Question: Is it possible to set the default theme for users in GitLab? Looking in the 'gitlab/gitlab.yaml' I see no options to set a default.

---
Looking in the database, I see that there is a 'color_scheme_id'. I'd rather not edit the database for every user.
'''
mysql> select id, name, theme_id, color_scheme_id from users;
+----+-------------------+----------+-----------------+
| id | name | theme_id | color_scheme_id |
+----+-------------------+----------+-----------------+
| 1 | Administrator | 1 | 1 |
| 2 | foo foo | 4 | 4 |
| 3 | bar bar | 2 | 1 |
| 4 | foobar foobar | 2 | 1 |
+----+-------------------+----------+-----------------+
4 rows in set (0.00 sec)
'''
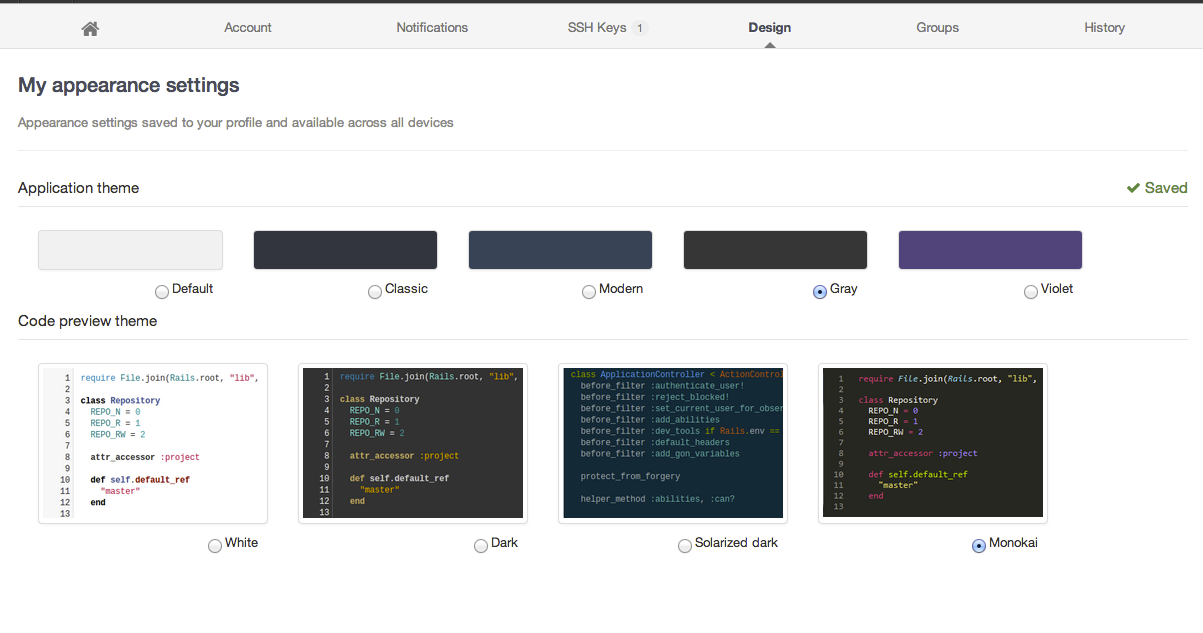
Answer: There is a pull request in progress for that: <URL>.
It would add to the config/gitlab.yml.example file:
'''
+ ## Default theme
+ ## BASIC = 1
+ ## MARS = 2
+ ## MODERN = 3
+ ## GRAY = 4
+ ## COLOR = 5
+ # default_theme: 1 # default: 1
+
'''
<URL>, so it should be part of GitLab 6.2
---
Update August 2018, 5 years later: the current default theme is 2 (see <URL>.
'''
### Default Theme
# gitlab_rails['gitlab_default_theme'] = 2
'''